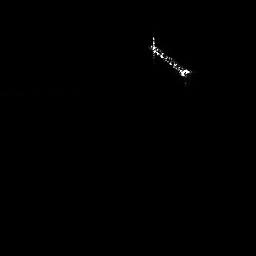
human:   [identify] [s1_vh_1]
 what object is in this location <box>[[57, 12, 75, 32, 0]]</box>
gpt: <ref>1 large ship at the top</ref>